Question: I have difficulties with transcripting the following two functions written in mathematical notation into Java code (the input of both functions is an array with D elements):

Can somebody take a look at the code below and tell me if something is wrong with it?
'''
public double firstFunction(double[] arrayOfElements) {
double sum = 0;
double sumTwo = 0;
for(int i = 0; i < arrayOfElements.length; i++) {
for(int j = 0; j < i; j++){
sumTwo = sumTwo + arrayOfElements[j];
}
sum = sum + Math.pow(sumTwo, 2);
}
return sum;
}
public double secondFunction(double[] arrayOfElements) {
double maximum = Math.abs(arrayOfElements[0]);
for (int i = 0; i < arrayOfElements.length; i++) {
if (Math.abs(arrayOfElements[i]) > maximum) {
maximum = Math.abs(arrayOfElements[i]);
}
}
return maximum;
}
'''
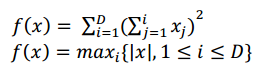
Answer: The first method should reset 'sumTwo' to zero in every iteration. Currently it accumulates values from one execution of the outer loop to the next. Otherwise it's OK.
Alternatively, and more efficiently, you could notice that the difference between the 'sumTwo' of one iteration and the next is the new array element. This means you don't need the inner loop.
'''
for(int i = 0; i < arrayOfElements.length; i++) {
sumTwo = sumTwo + arrayOfElements[j];
sum = sum + Math.pow(sumTwo, 2);
}
'''
The second method is supposed to return the of the element with maximum absolute value, not the element itself. Note the subindex in max.